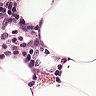
Metastatic tissue present: no